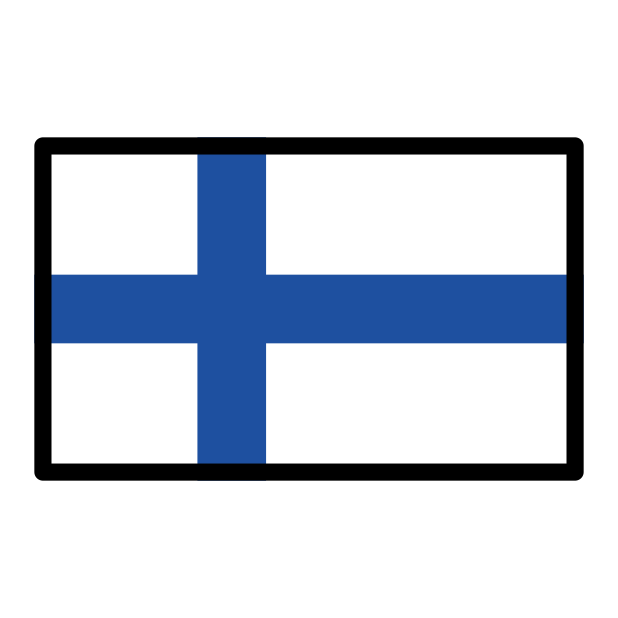
flag: Finland